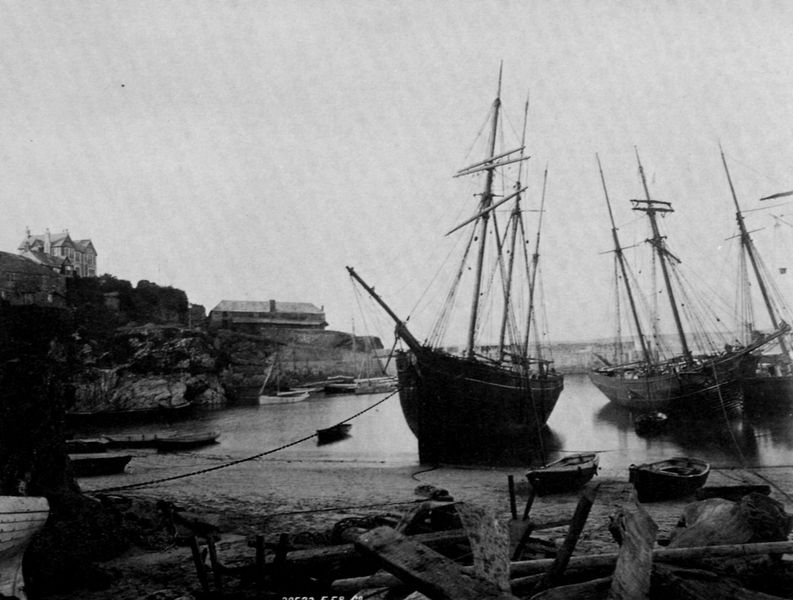
Titel: Newquay
Künstler: Francis Frith
Schlagwörter: baum, felsen, himmel, meer, schatten, wasser, weiß, bäume, kirchturm, landschaft, sand, see, stadt, ufer, grau, holz, licht, schwarz, dach, gebäude, haus, tuch, architektur, stein, dämmerung, häuser, spiegelung, kirche, england, boot, boote, kahn, kamin, ruder, schuppen, turm, küste, schiff, schiffe, segel, segelboot, segelschiffe, strand, liegen, ansicht, kisten, fischer, leine, mast, segelschiff, fels, mauer, bug, hafen, kähne, werft, anleger, masten, quai, planken, querformat, steg, tau, white, black, gray, grey, windows, ruderboot, picture, reflection, bohlen, schoner, wooden, bretter, geneigt, anlegen, bucht, segelboote, takelage, klippe, foto, fotografie, photographie, ebbe, burg, fischerboot, seil, schwarz-weiss, photo, kiel, villa, wood, cliff, rock, rocks, sky, wrack, ankern, boat, building, house, lake, ocean, sea, ship, shore, water, horizon, houses, roof, holzhaufen, herrenhaus, anker, maste, coast, black and white, fotographie, anlegestelle, beach, boats, rope, sail, sailor, holzbretter, ruderboote, heck, kliff, flaute, buildings, mansion, zweimaster, angelegt, häsuer, mastbaum, harbor, harbour, schieflage, gerümpel, dreimaster, vessel, canoe, reed, holzboote, strandgut, seaside, ships, geräte, bay, chimney, port, sailing, sails, seashore, spanten, ties, photograph, photography, zeichnung, planks, beams, steven, spiegelug, abgestellt, sailboat, bristol, kogge, rubble, chain, vessels, dock, pier, log, anchor, 19th century, lumber, masts, waterfront, ropes, prow, kränken, rigging, debris, listing, buoy, rowboats, hilltop, baots, rig, dingy, dreimast, dockyard, ss, riging, prows, dories, hulls, photobraph, ropesa, photogragh, strandstreifen, black an white, strankd, dreimastre